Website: apple
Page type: account-selection
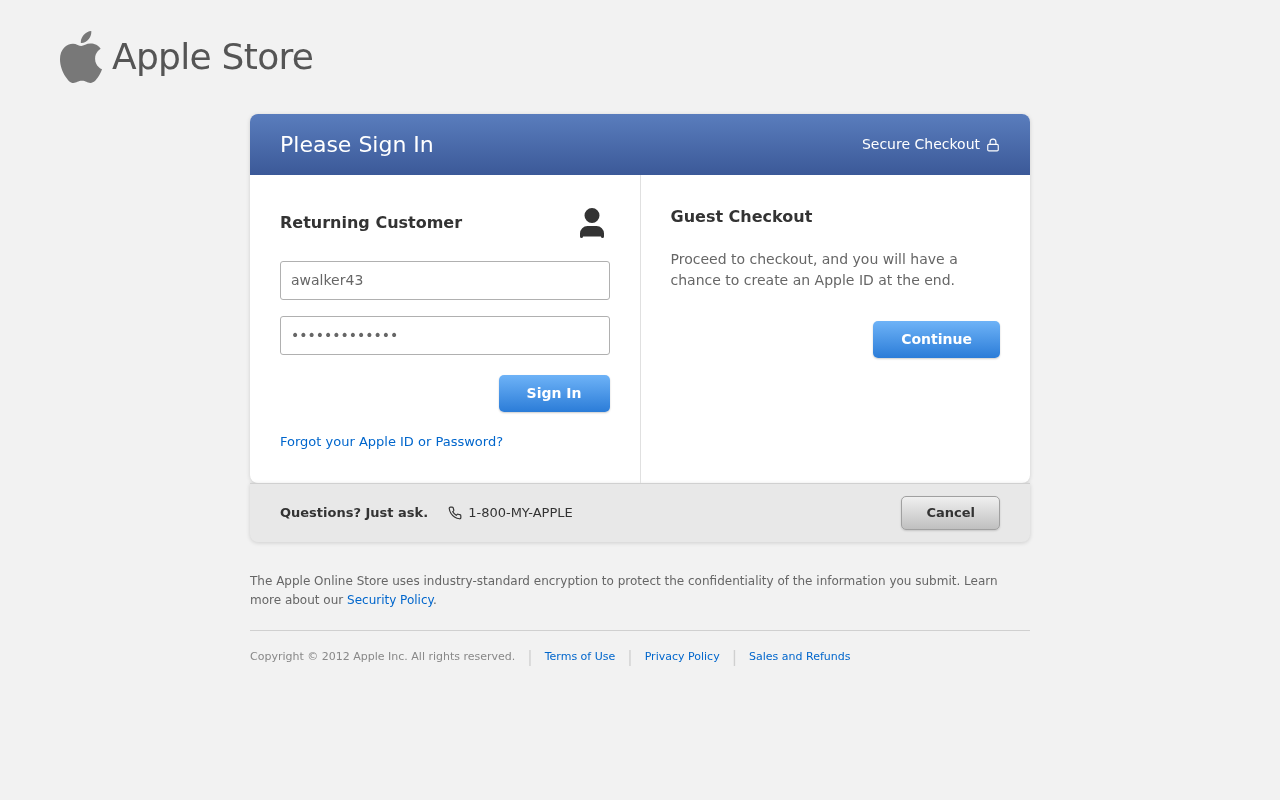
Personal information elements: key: PII_LOGIN_USERNAME
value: awalker43